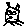
Label: cat